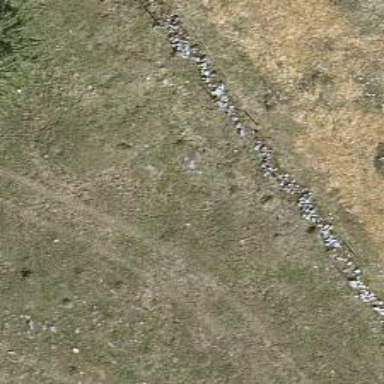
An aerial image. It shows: Wall made of dry stone.